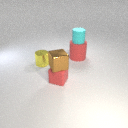
small brown metal cube above small red rubber cube